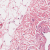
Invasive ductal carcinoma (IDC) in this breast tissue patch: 0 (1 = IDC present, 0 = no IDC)